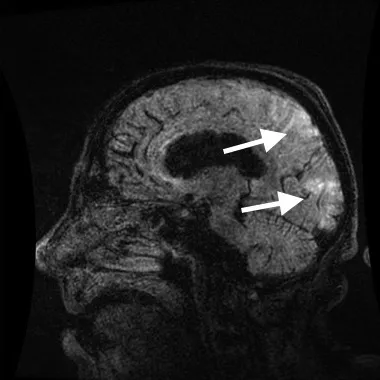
T2 weighted magnetic resonance imaging of Patient 2, with hyperintensity of posterior parietal and occipital lobes.
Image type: radiology (mri)